Question: Is it possible to detect when a property in a propertyGrid is selected? And if so, how?
In the following picture, I would like to know which of the properties is selected at runtime.

For example, The Grid knows that MyBool is selected, what can I do to get that information programatically instead of visually
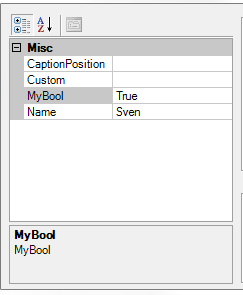
Answer: I don't to often work in windows forms apps but was bored and thought I'd take a look. I'm not sure you've provided all the context to what you're looking for but just going on question I would suggest
'''
private void propertyGrid1_SelectedGridItemChanged(object sender, SelectedGridItemChangedEventArgs e)
{
MessageBox.Show(e.NewSelection.Label);
}
'''
Hopefully this helps.